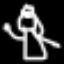
Label: angel